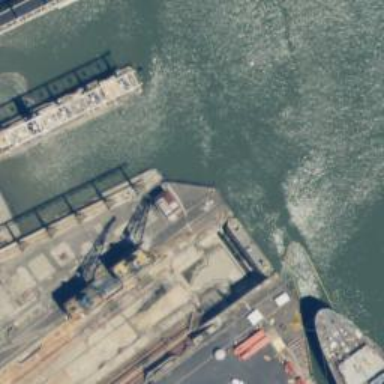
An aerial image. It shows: Man-made pier.